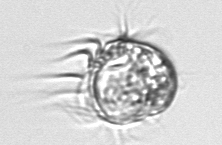
Label: Leegaardiella_ovalis